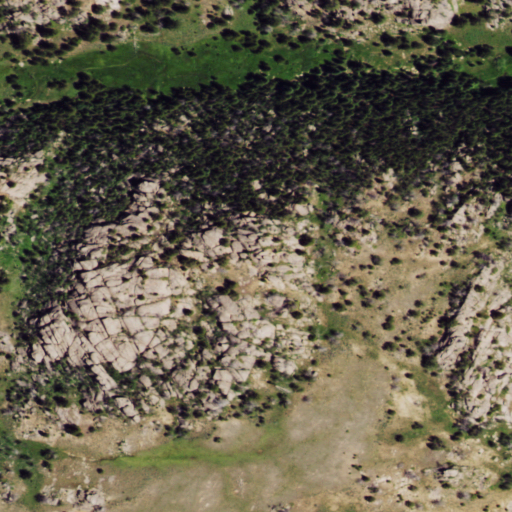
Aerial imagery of mountain in Wyoming named Bell Hill containing shrub, evergreen forest, grassland, and woody wetlands